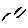
Label: star